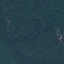
Label: Forest